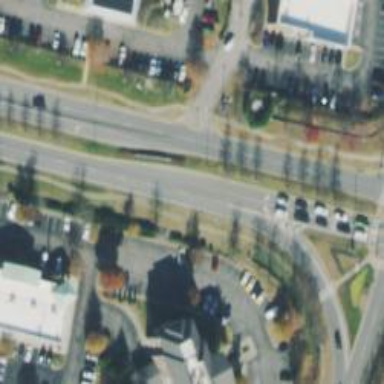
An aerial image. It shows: Unclassified road surrounded by commercial buildings.